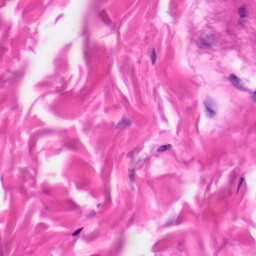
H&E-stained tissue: Skin